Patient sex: M
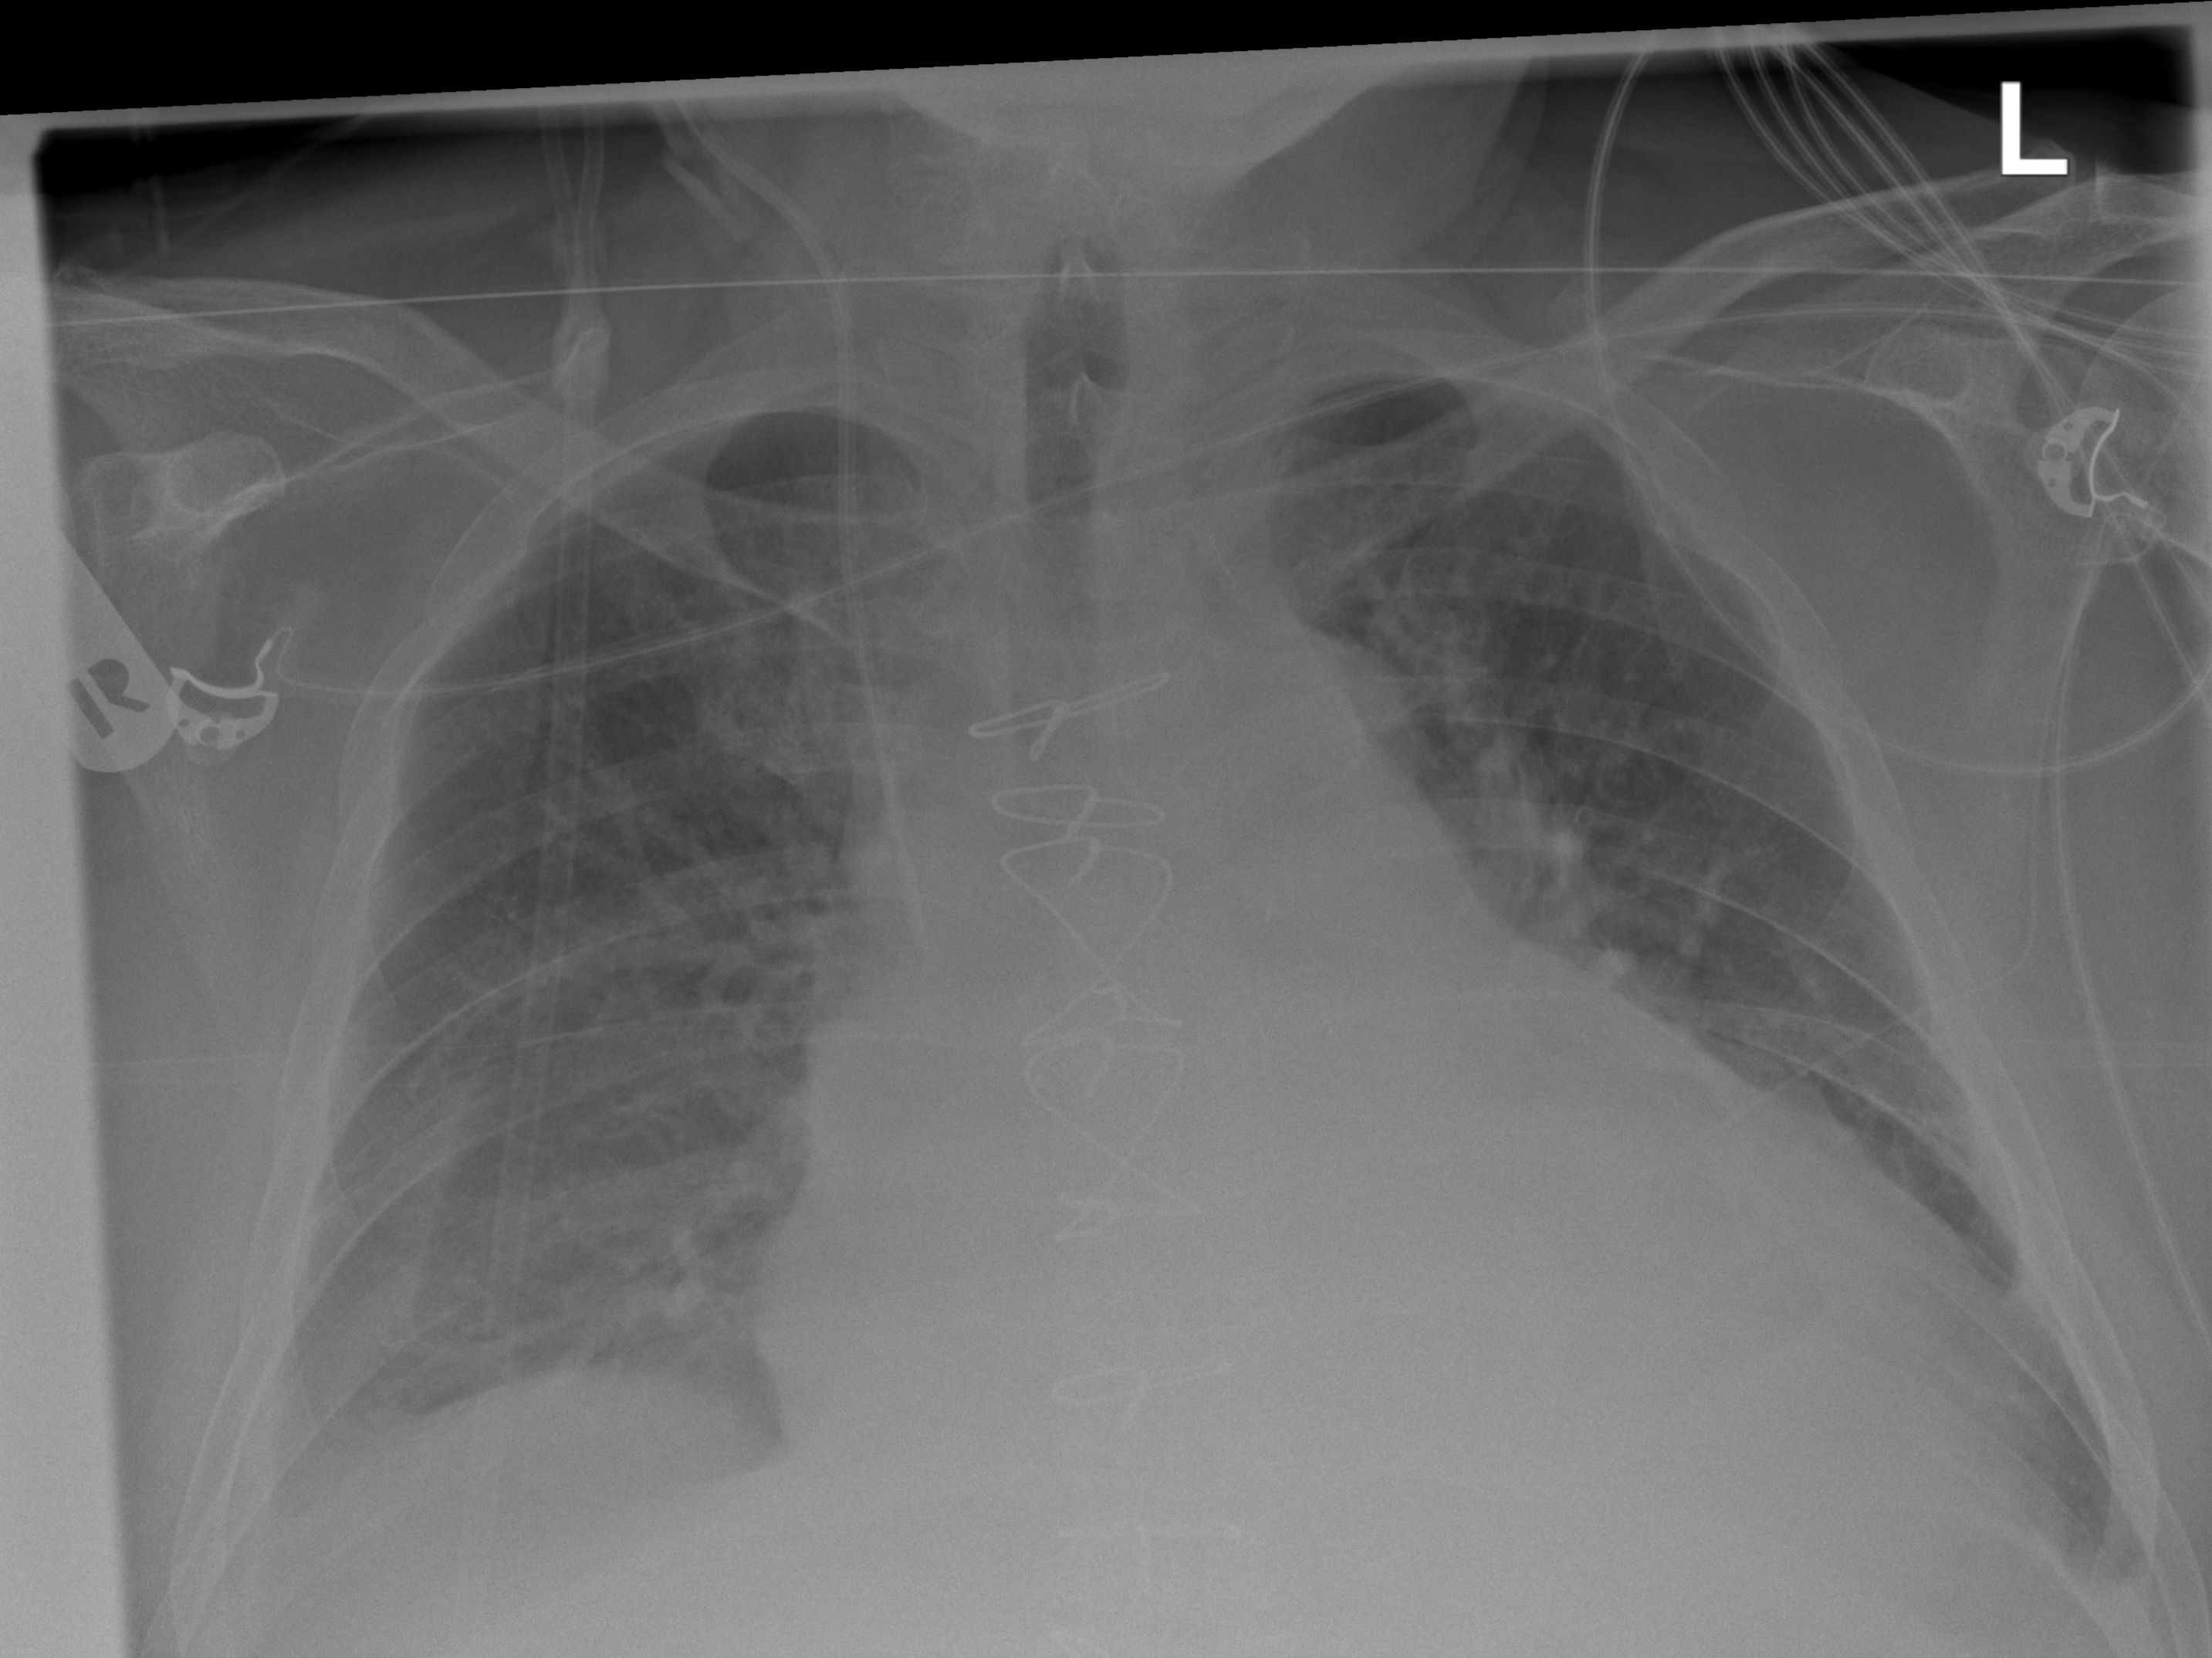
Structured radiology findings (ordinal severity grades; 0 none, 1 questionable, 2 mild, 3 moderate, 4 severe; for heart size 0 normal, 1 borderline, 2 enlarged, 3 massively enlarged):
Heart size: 3
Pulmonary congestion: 2
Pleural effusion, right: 2
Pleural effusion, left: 1
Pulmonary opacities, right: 0
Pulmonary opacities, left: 0
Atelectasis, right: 2
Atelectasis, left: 2